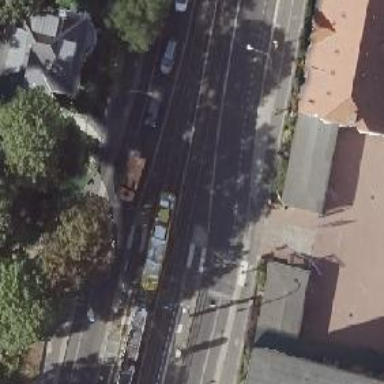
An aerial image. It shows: Tram crossing with traffic signals.